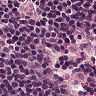
Metastatic tissue present: no